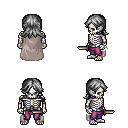
a pixel art fantasy rpg character, male body template, skeleton, gray cape, magenta pants, gray loose hair, bracelets, dagger, four views (front, back, left, right), 2x2 character sprite sheet, small pixel art, hard edges, no anti-aliasing